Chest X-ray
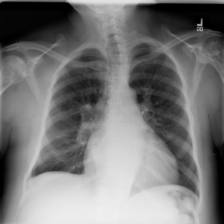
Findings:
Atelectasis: negative
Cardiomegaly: positive
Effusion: negative
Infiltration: negative
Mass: negative
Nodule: negative
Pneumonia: negative
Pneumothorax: negative
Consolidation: negative
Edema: negative
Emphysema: negative
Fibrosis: negative
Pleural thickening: negative
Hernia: negative